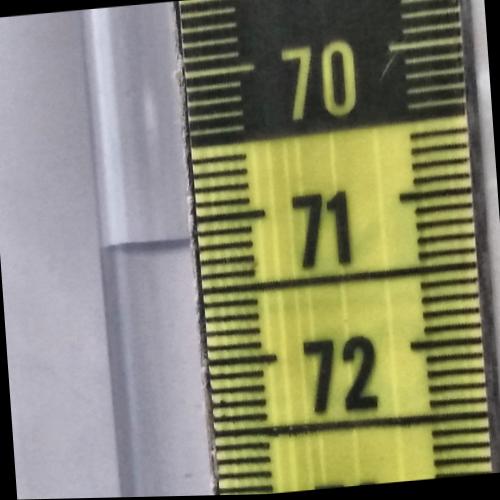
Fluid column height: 71.1 cm